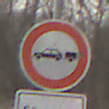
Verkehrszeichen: VerbotPersonenkraftwagenMitAnhaenger
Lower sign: ZeitangabenMitBeschraenkungAufWochentage8
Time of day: MorningAfternoon
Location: Outdoor (Nature)
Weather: PartlyCloudy
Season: Winter
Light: Natural